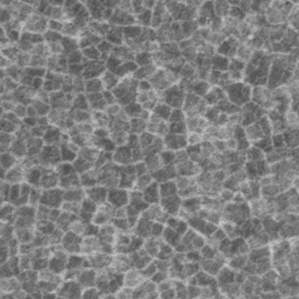
Label: frost